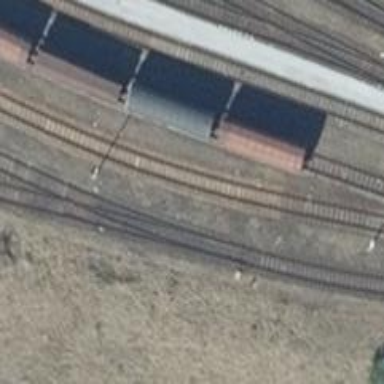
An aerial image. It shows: Railway switch.